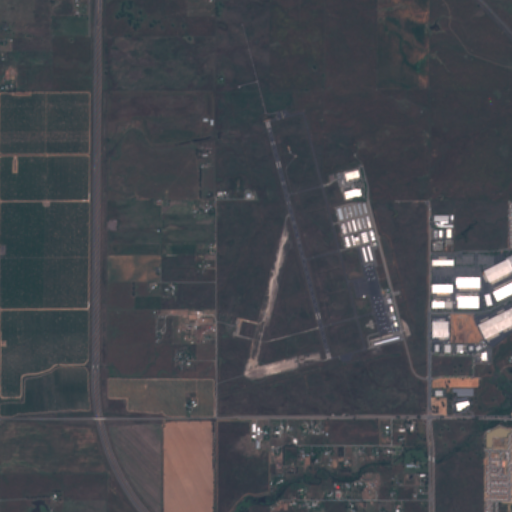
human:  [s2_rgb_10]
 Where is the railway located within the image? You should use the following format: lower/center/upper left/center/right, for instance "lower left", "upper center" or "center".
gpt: The railway is located in the upper right of the image.
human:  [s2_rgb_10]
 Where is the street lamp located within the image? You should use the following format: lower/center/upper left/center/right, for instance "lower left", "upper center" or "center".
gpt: The street lamp is located in the upper left of the image.
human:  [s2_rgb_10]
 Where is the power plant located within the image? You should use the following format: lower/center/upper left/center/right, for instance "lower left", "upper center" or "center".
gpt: There is no power plant in the image.